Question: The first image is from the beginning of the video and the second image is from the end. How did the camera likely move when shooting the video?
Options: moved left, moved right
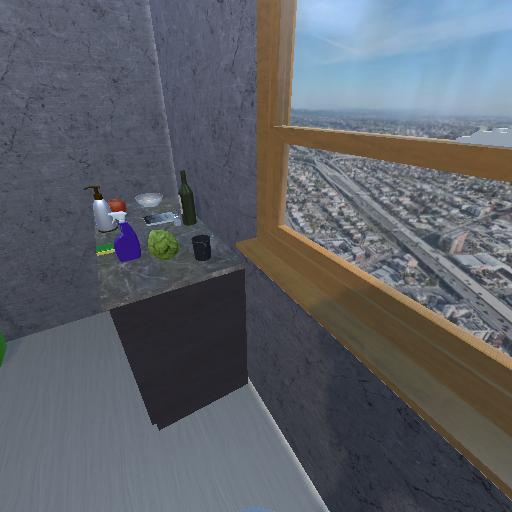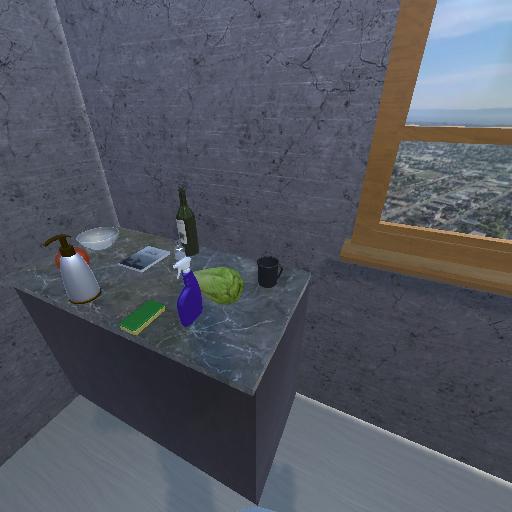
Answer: moved left